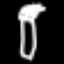
Label: palm tree